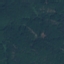
Land use / land cover class: Forest